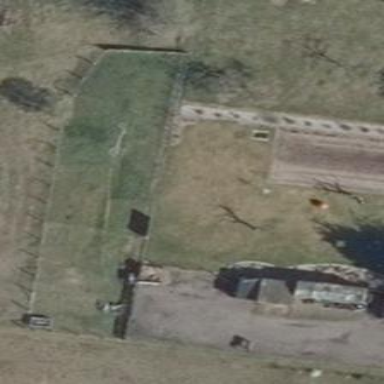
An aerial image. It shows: Fence.